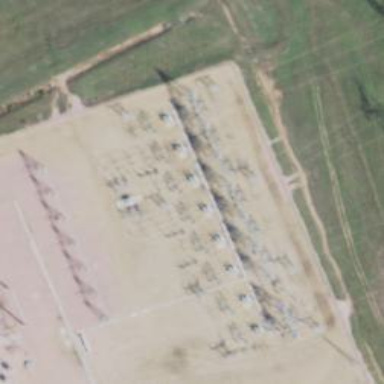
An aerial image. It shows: Switch used for power control.